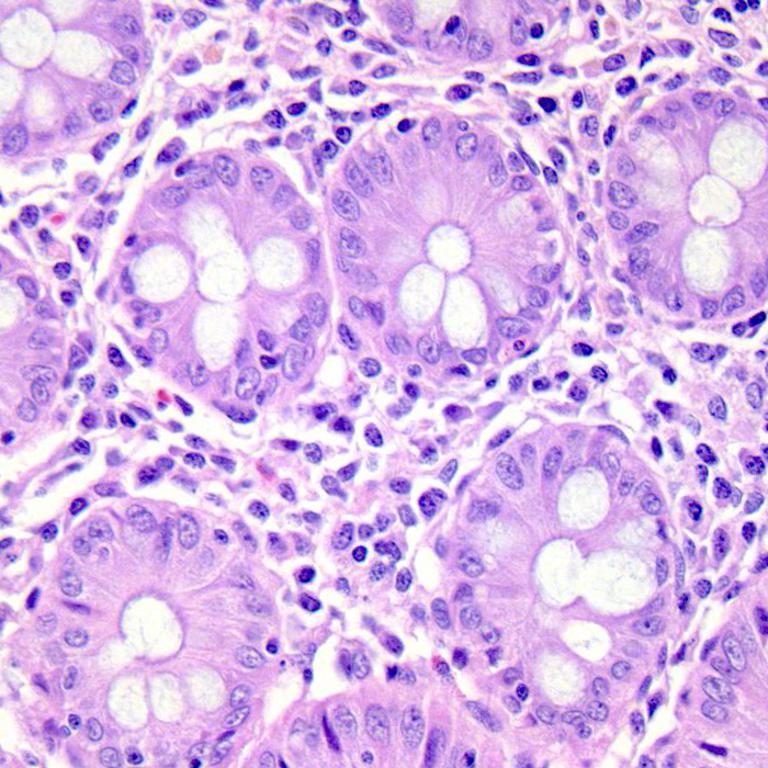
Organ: colon
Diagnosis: benign